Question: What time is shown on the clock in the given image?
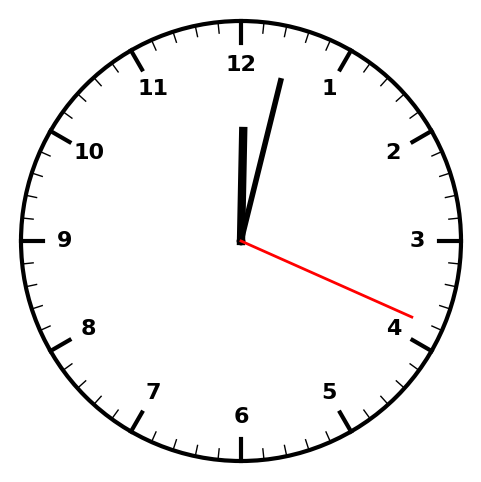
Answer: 12:02:19